Field crop: maize
Growth stage: 2
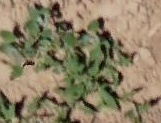
Species: atriplex